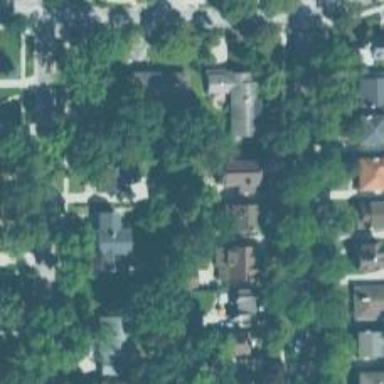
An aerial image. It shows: Neighborhood.